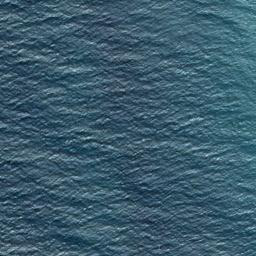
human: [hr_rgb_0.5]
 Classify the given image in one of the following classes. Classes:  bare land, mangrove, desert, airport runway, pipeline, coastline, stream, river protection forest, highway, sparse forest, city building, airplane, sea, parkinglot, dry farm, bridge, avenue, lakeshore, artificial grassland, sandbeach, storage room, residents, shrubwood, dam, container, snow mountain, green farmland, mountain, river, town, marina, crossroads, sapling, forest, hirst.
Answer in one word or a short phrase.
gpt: sea